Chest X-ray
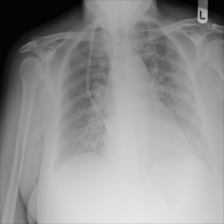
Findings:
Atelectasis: negative
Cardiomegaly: negative
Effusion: negative
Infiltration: negative
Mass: negative
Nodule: negative
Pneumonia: negative
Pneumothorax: negative
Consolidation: negative
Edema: negative
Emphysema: negative
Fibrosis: negative
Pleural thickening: negative
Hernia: negative